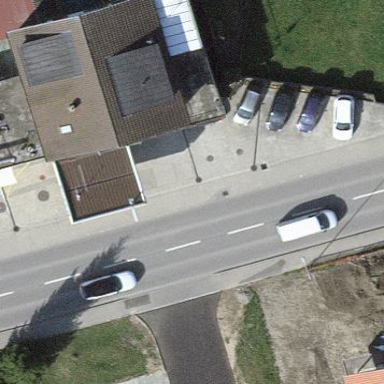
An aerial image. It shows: Fuel station located under roof.